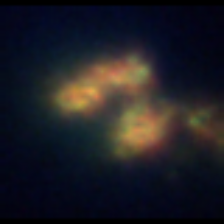
Taxon: Unknown_detritus
Group: Unknown